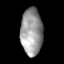
Tissue: skin
Cell type: Epithelial cells
Senescence score: 0.2748
Nuclear area (px): 1010
Mean DAPI intensity: 153.371